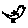
Label: bird